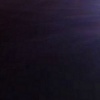
Label: space